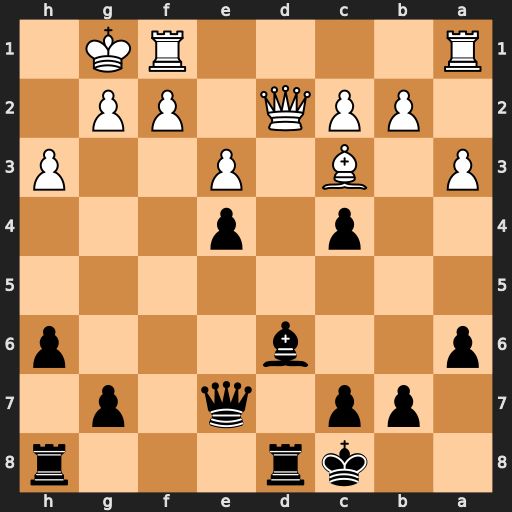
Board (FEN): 2kr3r/1pp1q1p1/p2b3p/8/2p1p3/P1B1P2P/1PPQ1PP1/R4RK1
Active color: b
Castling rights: -
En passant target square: -
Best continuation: Bh2+ Kxh2 Rxd2